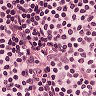
Metastatic tissue present: no